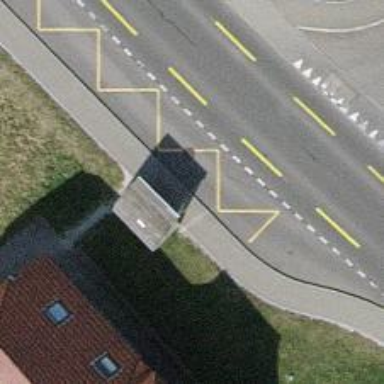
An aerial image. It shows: Bus stop with shelter.